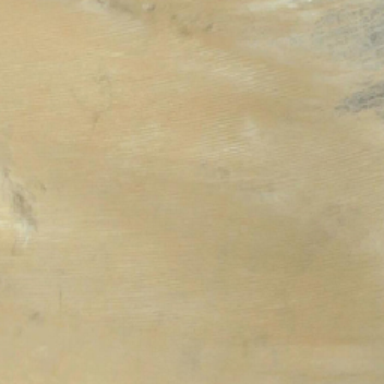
The waves are encased in waves .